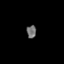
Tissue: skin
Cell type: Epithelial cells
Senescence score: 0.283
Nuclear area (px): 120
Mean DAPI intensity: 110.158